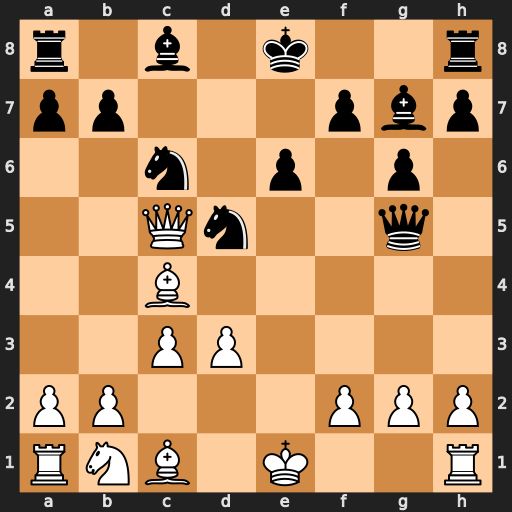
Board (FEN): r1b1k2r/pp3pbp/2n1p1p1/2Qn2q1/2B5/2PP4/PP3PPP/RNB1K2R
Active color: w
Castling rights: KQkq
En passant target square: -
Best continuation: Bxg5